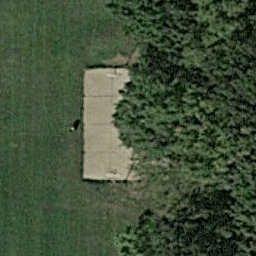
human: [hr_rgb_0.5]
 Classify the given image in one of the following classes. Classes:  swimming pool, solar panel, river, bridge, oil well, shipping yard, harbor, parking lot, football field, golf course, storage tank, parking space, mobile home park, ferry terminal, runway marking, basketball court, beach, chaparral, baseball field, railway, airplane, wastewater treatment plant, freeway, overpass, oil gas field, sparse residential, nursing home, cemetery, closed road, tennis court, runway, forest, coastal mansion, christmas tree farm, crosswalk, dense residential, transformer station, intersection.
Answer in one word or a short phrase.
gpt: basketball court